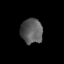
Tissue: prostate
Cell type: Epithelial cells
Senescence score: 0.3406
Nuclear area (px): 533
Mean DAPI intensity: 91.158